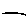
Label: square